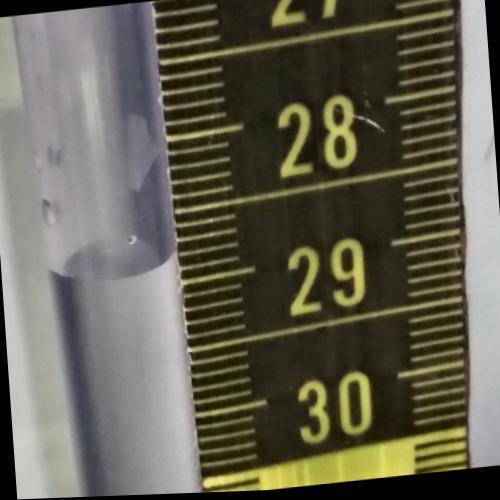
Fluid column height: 28.8 cm